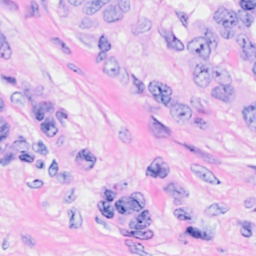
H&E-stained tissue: Breast